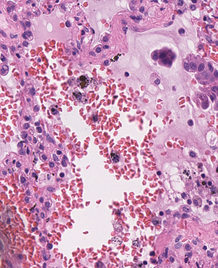
Tumor epithelial tissue: yes
Tumor-associated stroma tissue: yes
Normal tissue: no